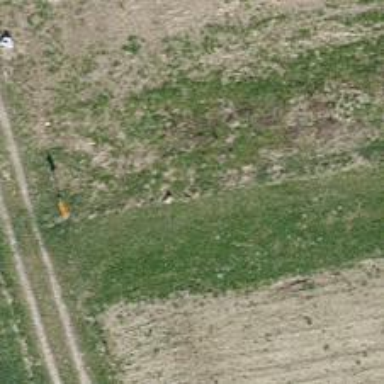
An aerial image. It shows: Aerial marker.